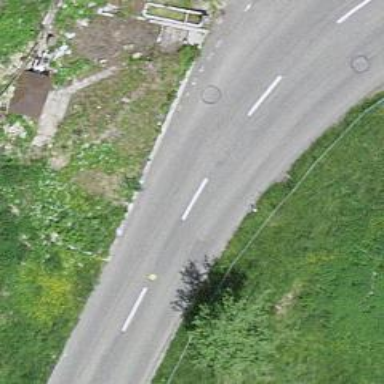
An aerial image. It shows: Secondary road.